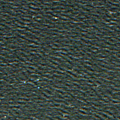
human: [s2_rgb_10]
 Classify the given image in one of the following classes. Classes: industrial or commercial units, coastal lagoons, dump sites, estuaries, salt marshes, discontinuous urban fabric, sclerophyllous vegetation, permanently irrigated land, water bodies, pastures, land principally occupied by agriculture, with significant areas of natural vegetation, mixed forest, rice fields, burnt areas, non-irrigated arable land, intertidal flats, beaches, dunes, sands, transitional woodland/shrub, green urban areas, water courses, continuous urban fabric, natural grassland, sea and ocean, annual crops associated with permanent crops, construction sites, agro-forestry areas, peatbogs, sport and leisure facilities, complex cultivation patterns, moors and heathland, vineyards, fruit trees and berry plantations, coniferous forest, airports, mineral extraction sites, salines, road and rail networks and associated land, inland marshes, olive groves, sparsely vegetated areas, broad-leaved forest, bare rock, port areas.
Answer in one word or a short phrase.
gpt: sea and ocean